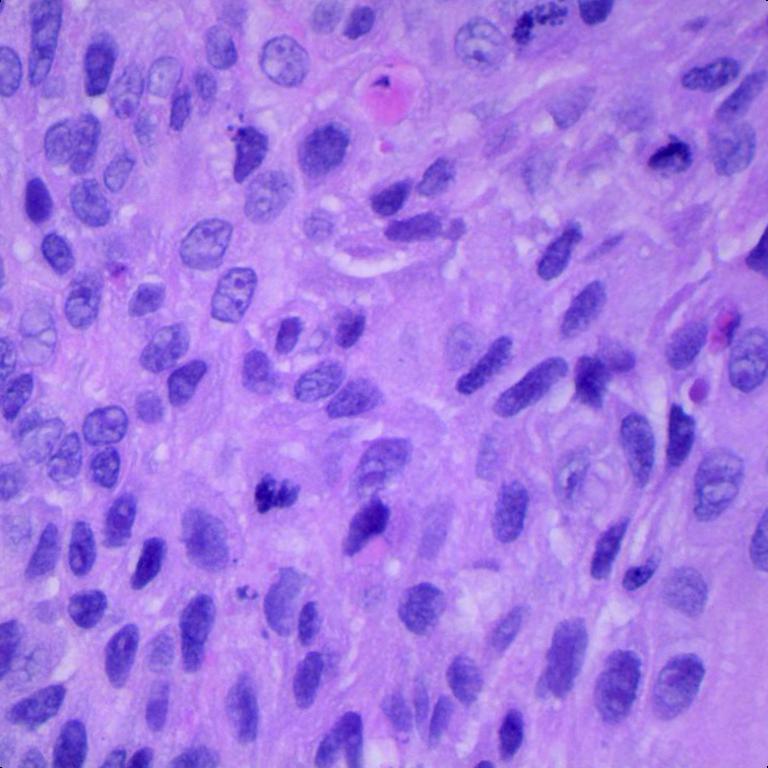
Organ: lung
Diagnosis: squamous carcinomas